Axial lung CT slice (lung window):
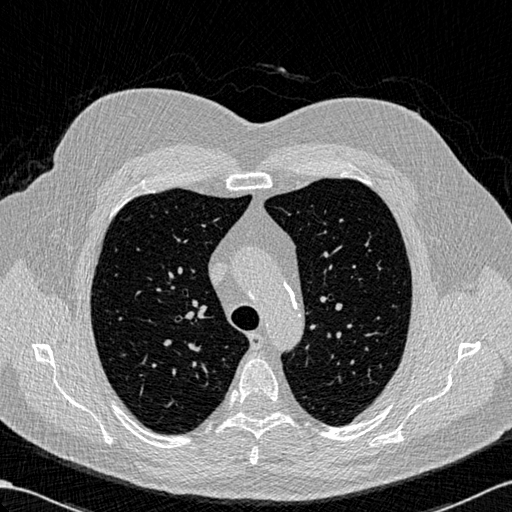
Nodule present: no